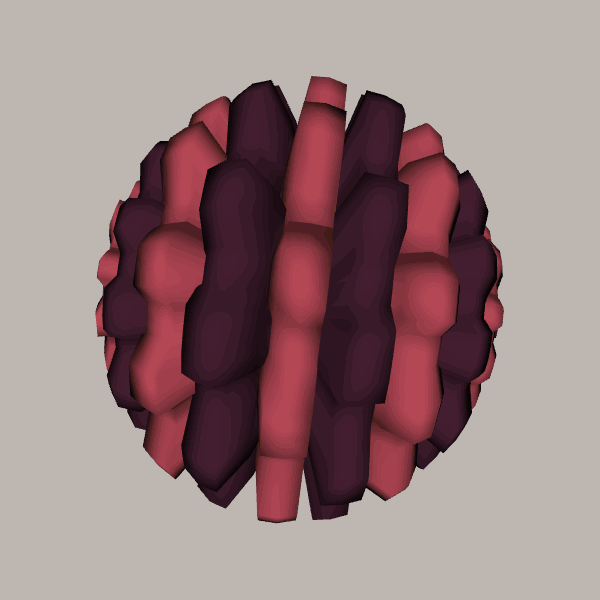
Background: light